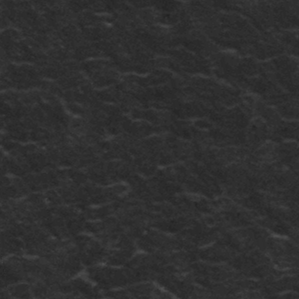
Label: frost